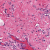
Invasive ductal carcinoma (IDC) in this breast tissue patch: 0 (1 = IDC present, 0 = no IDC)